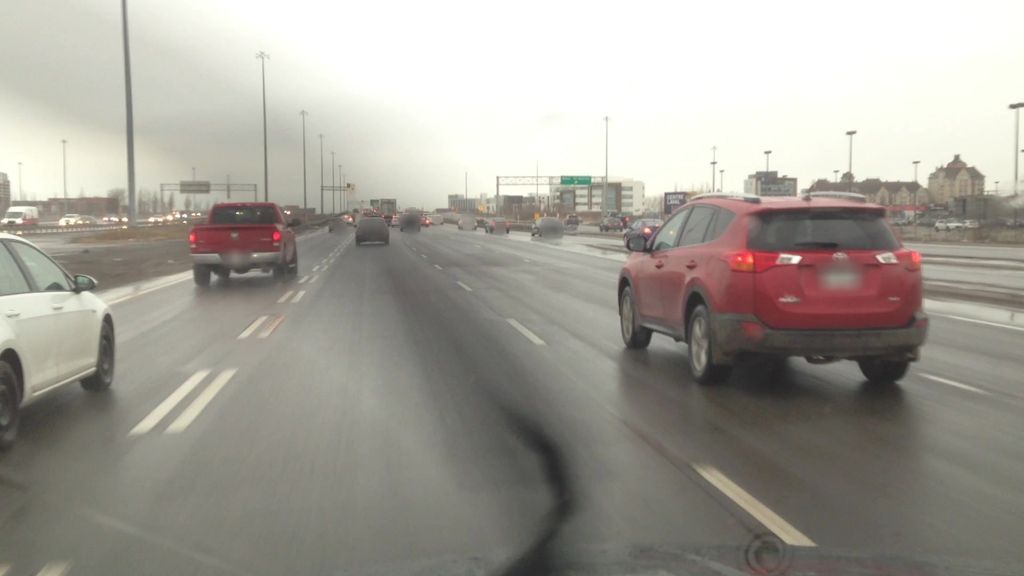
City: montreal